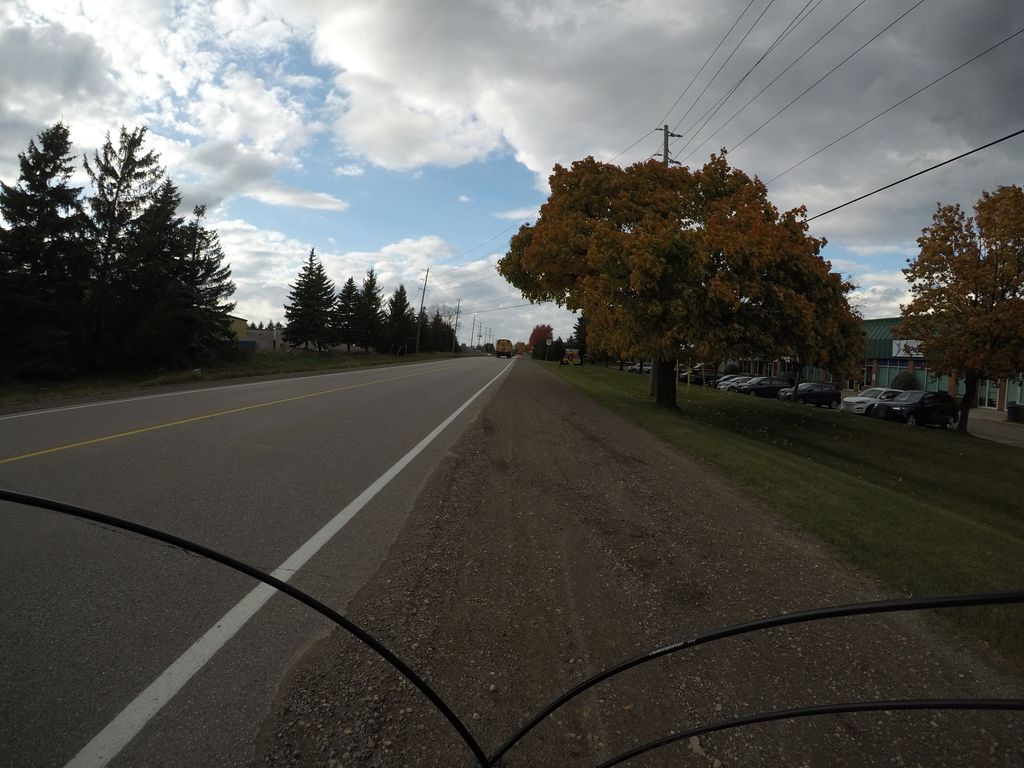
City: kitchener-waterloo